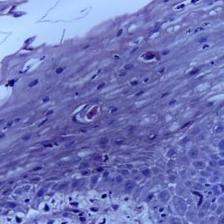
Diagnosis: OSCC